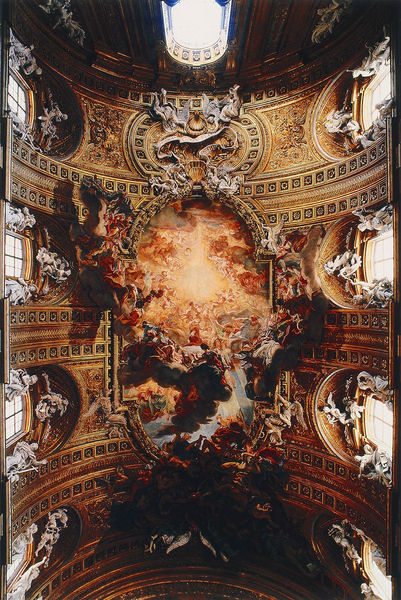
Titel: Deckengemälde “Anbetung des Namens Jesu” in Il Gesù in Rom
Künstler: Giovanni Battista Gaulli
Standort: Rom, Il Gesù (EU - I - Latium)
Schlagwörter: blau, gemälde, gott, himmel, wolken, frauen, gelb, braun, fenster, hell, licht, weiss, dach, rot, malerei, ornament, rahmen, kirche, sonne, gold, decke, innen, engel, figuren, stuck, foto, gewölbe, gravierung, statuen, deckengemälde, fresko, putten, joch, gurte, prunkvoll, glorie, engeln, lichte, trompe l'oil